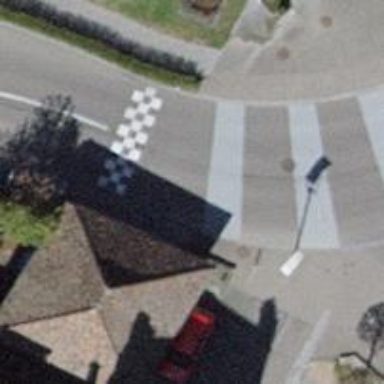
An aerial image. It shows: Traffic calming hump on the road.